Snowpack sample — Loveland Pass, Silver Plume, Colorado, USA (2/11/26, 12:00 PM MST)
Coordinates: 39.663, -105.886
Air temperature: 35 °F
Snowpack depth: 82 cm
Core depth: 10 cm
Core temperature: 15.8 °F
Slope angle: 13°, slope face: 12°
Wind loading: high
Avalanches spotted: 1
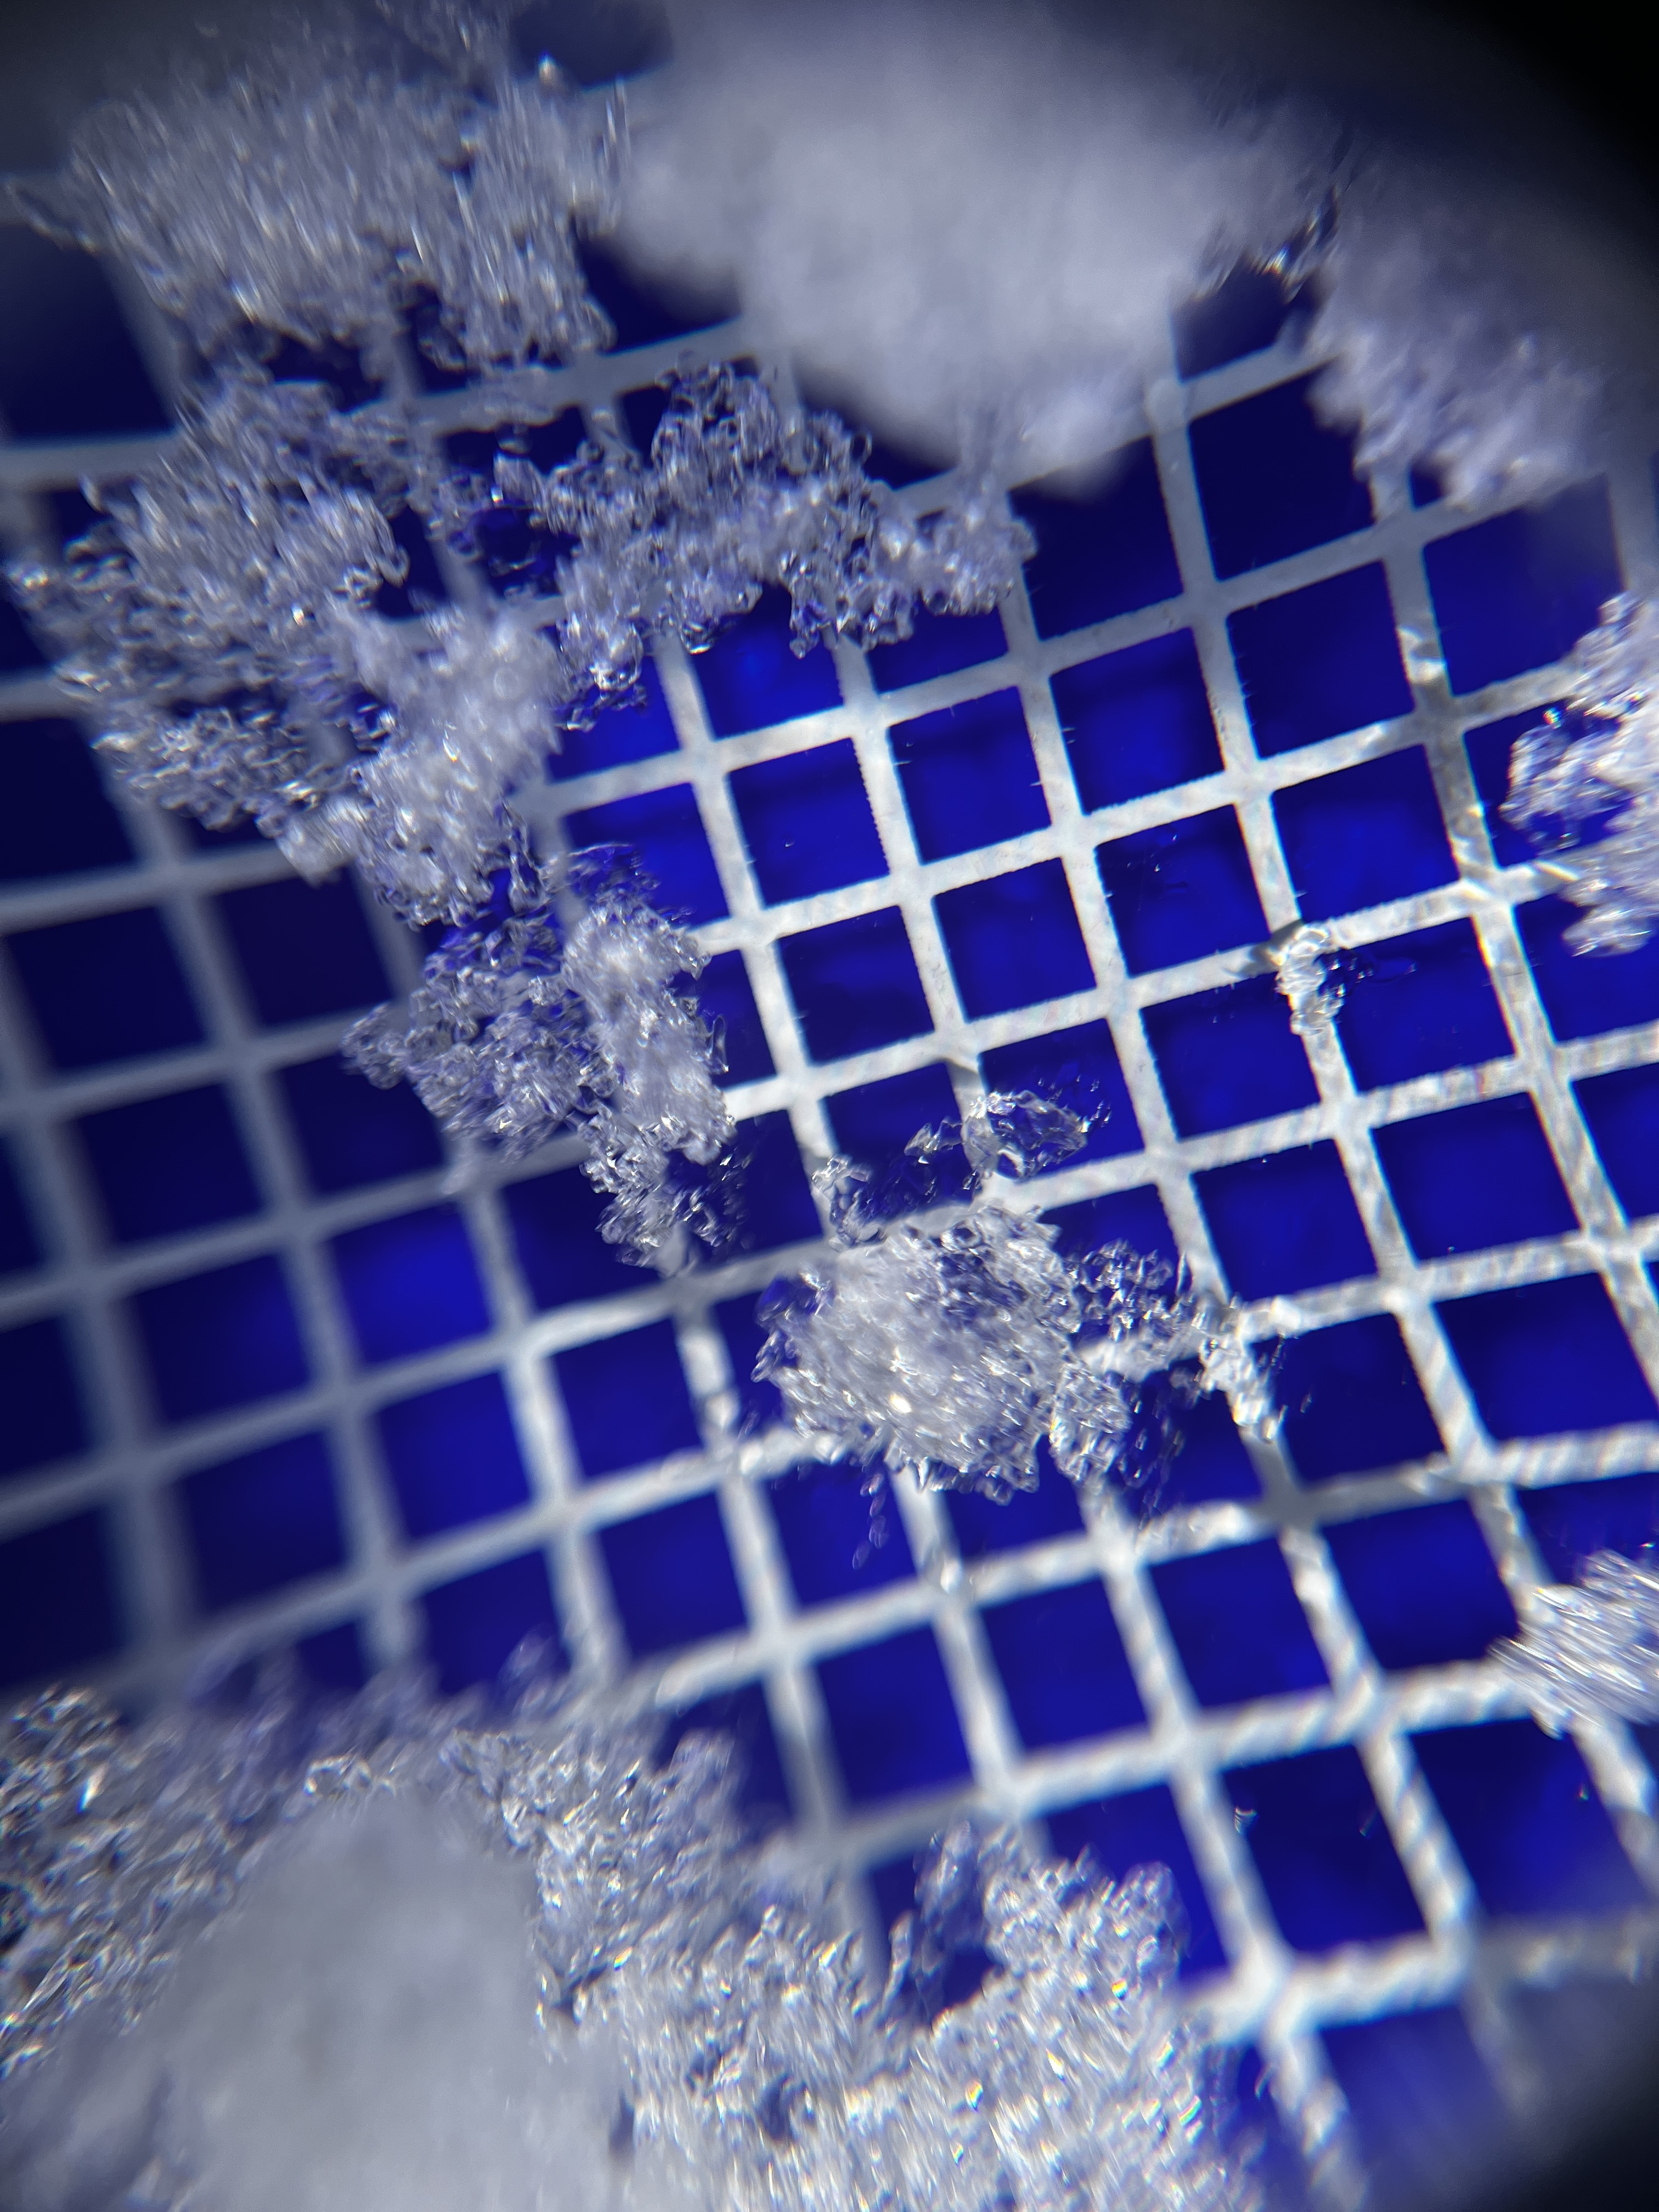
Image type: magnified_profile
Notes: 1 small avalanche spotted on the north side of the bowl, lots of wind loading